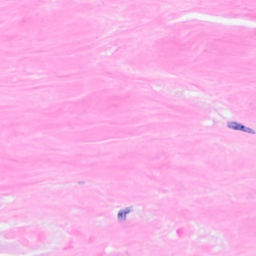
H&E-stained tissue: Breast